Question:
I have created a pycharm virualenv using the SETTINGS->PROJECT INTERPRETER. I then associated it with a project following <URL> . Its a django project and the file structure screenshot is above. Does this look correct? I'm confused because normally you create a virtualenv and then start a project inside like:
'''
$ cd developer
$ mkdir testproject
$ cd testproject
$ virtualenv testvenv --no-site-packages
New python executable in testvenv/bin/python
Installing setuptools............done.
Installing pip...............done.
$ source testvenv/bin/activate
(testvenv)username:testproject leopard$
$ pip install django
Downloading/unpacking django
Downloading Django-1.3.1.tar.gz (6.5Mb): 53% 3.5Mb
...
$ django-admin.py startproject mysite
$ cd mysite
'''
The structure is different here. Why is that?
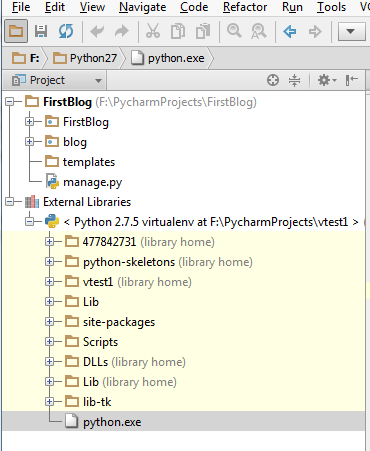
Answer: Yeah, this is fine. I always have all my virtualenvs in a directory all together ('~/.virtualenvs'). As long as that is on your path (which it will be because virtualenv puts it there) then it will all work as expected.
A nice thing about having your virtual environment somewhere different is that you don't have to always see and all the packages installed into it when managing your code.
This doesn't have anything to do with the django layout (although that may have changed as well, I don't use Django so I don't know.)
Ps. I actually use <URL> which you should definitely check out. It makes it very easy to create/delete/activate virtualenvs. By default this will put all your virtualenvs together in a pre-specified directory.